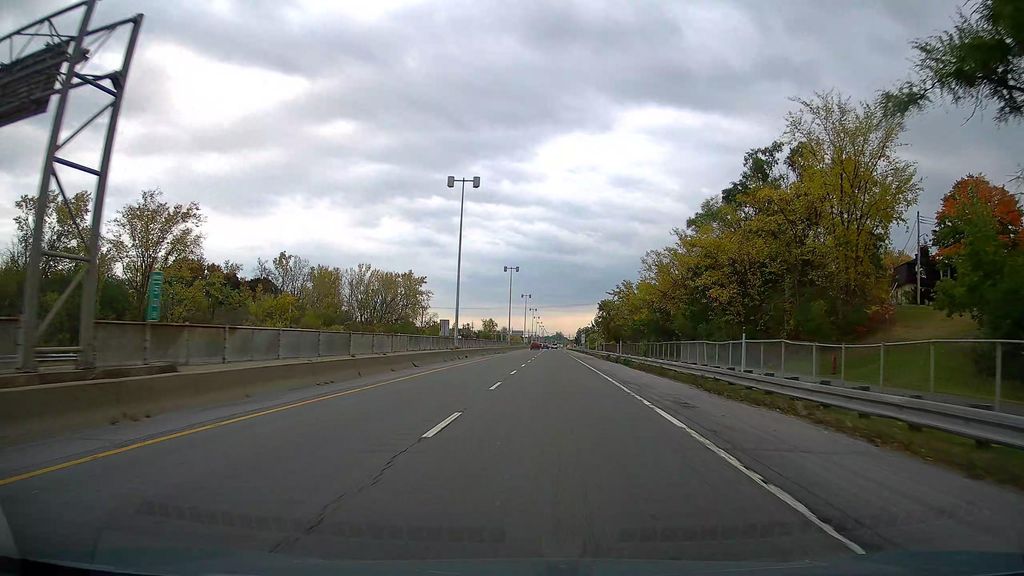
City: montreal